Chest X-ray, AP view. Patient: 25 years old, sex F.
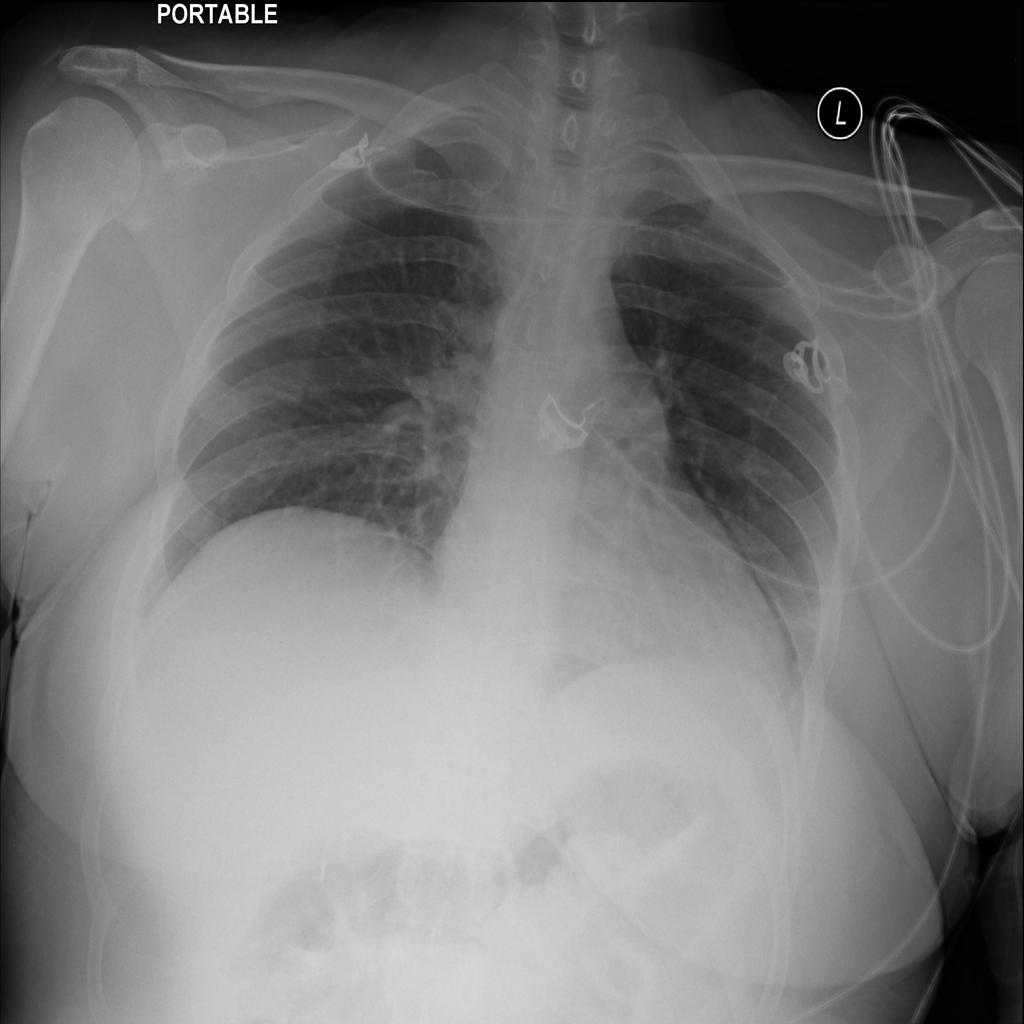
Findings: No Finding